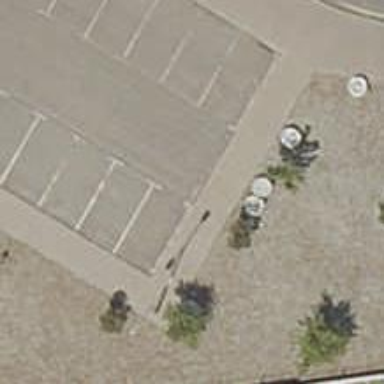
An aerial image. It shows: Parking aisle designated as service road.